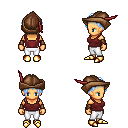
a pixel art fantasy rpg character, female body template, human, tanned skin, maroon pirate shirt, white pants, white cyan parted hairstyle, leather cap, leather bracers, gold boots, four views (front, back, left, right), 2x2 character sprite sheet, small pixel art, hard edges, no anti-aliasing